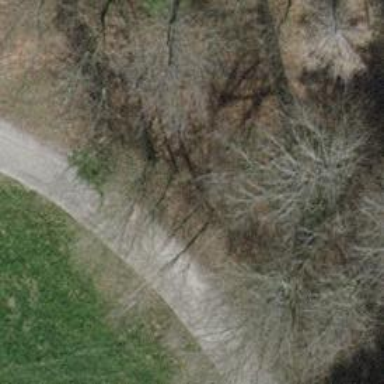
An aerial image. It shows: Bench.